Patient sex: M
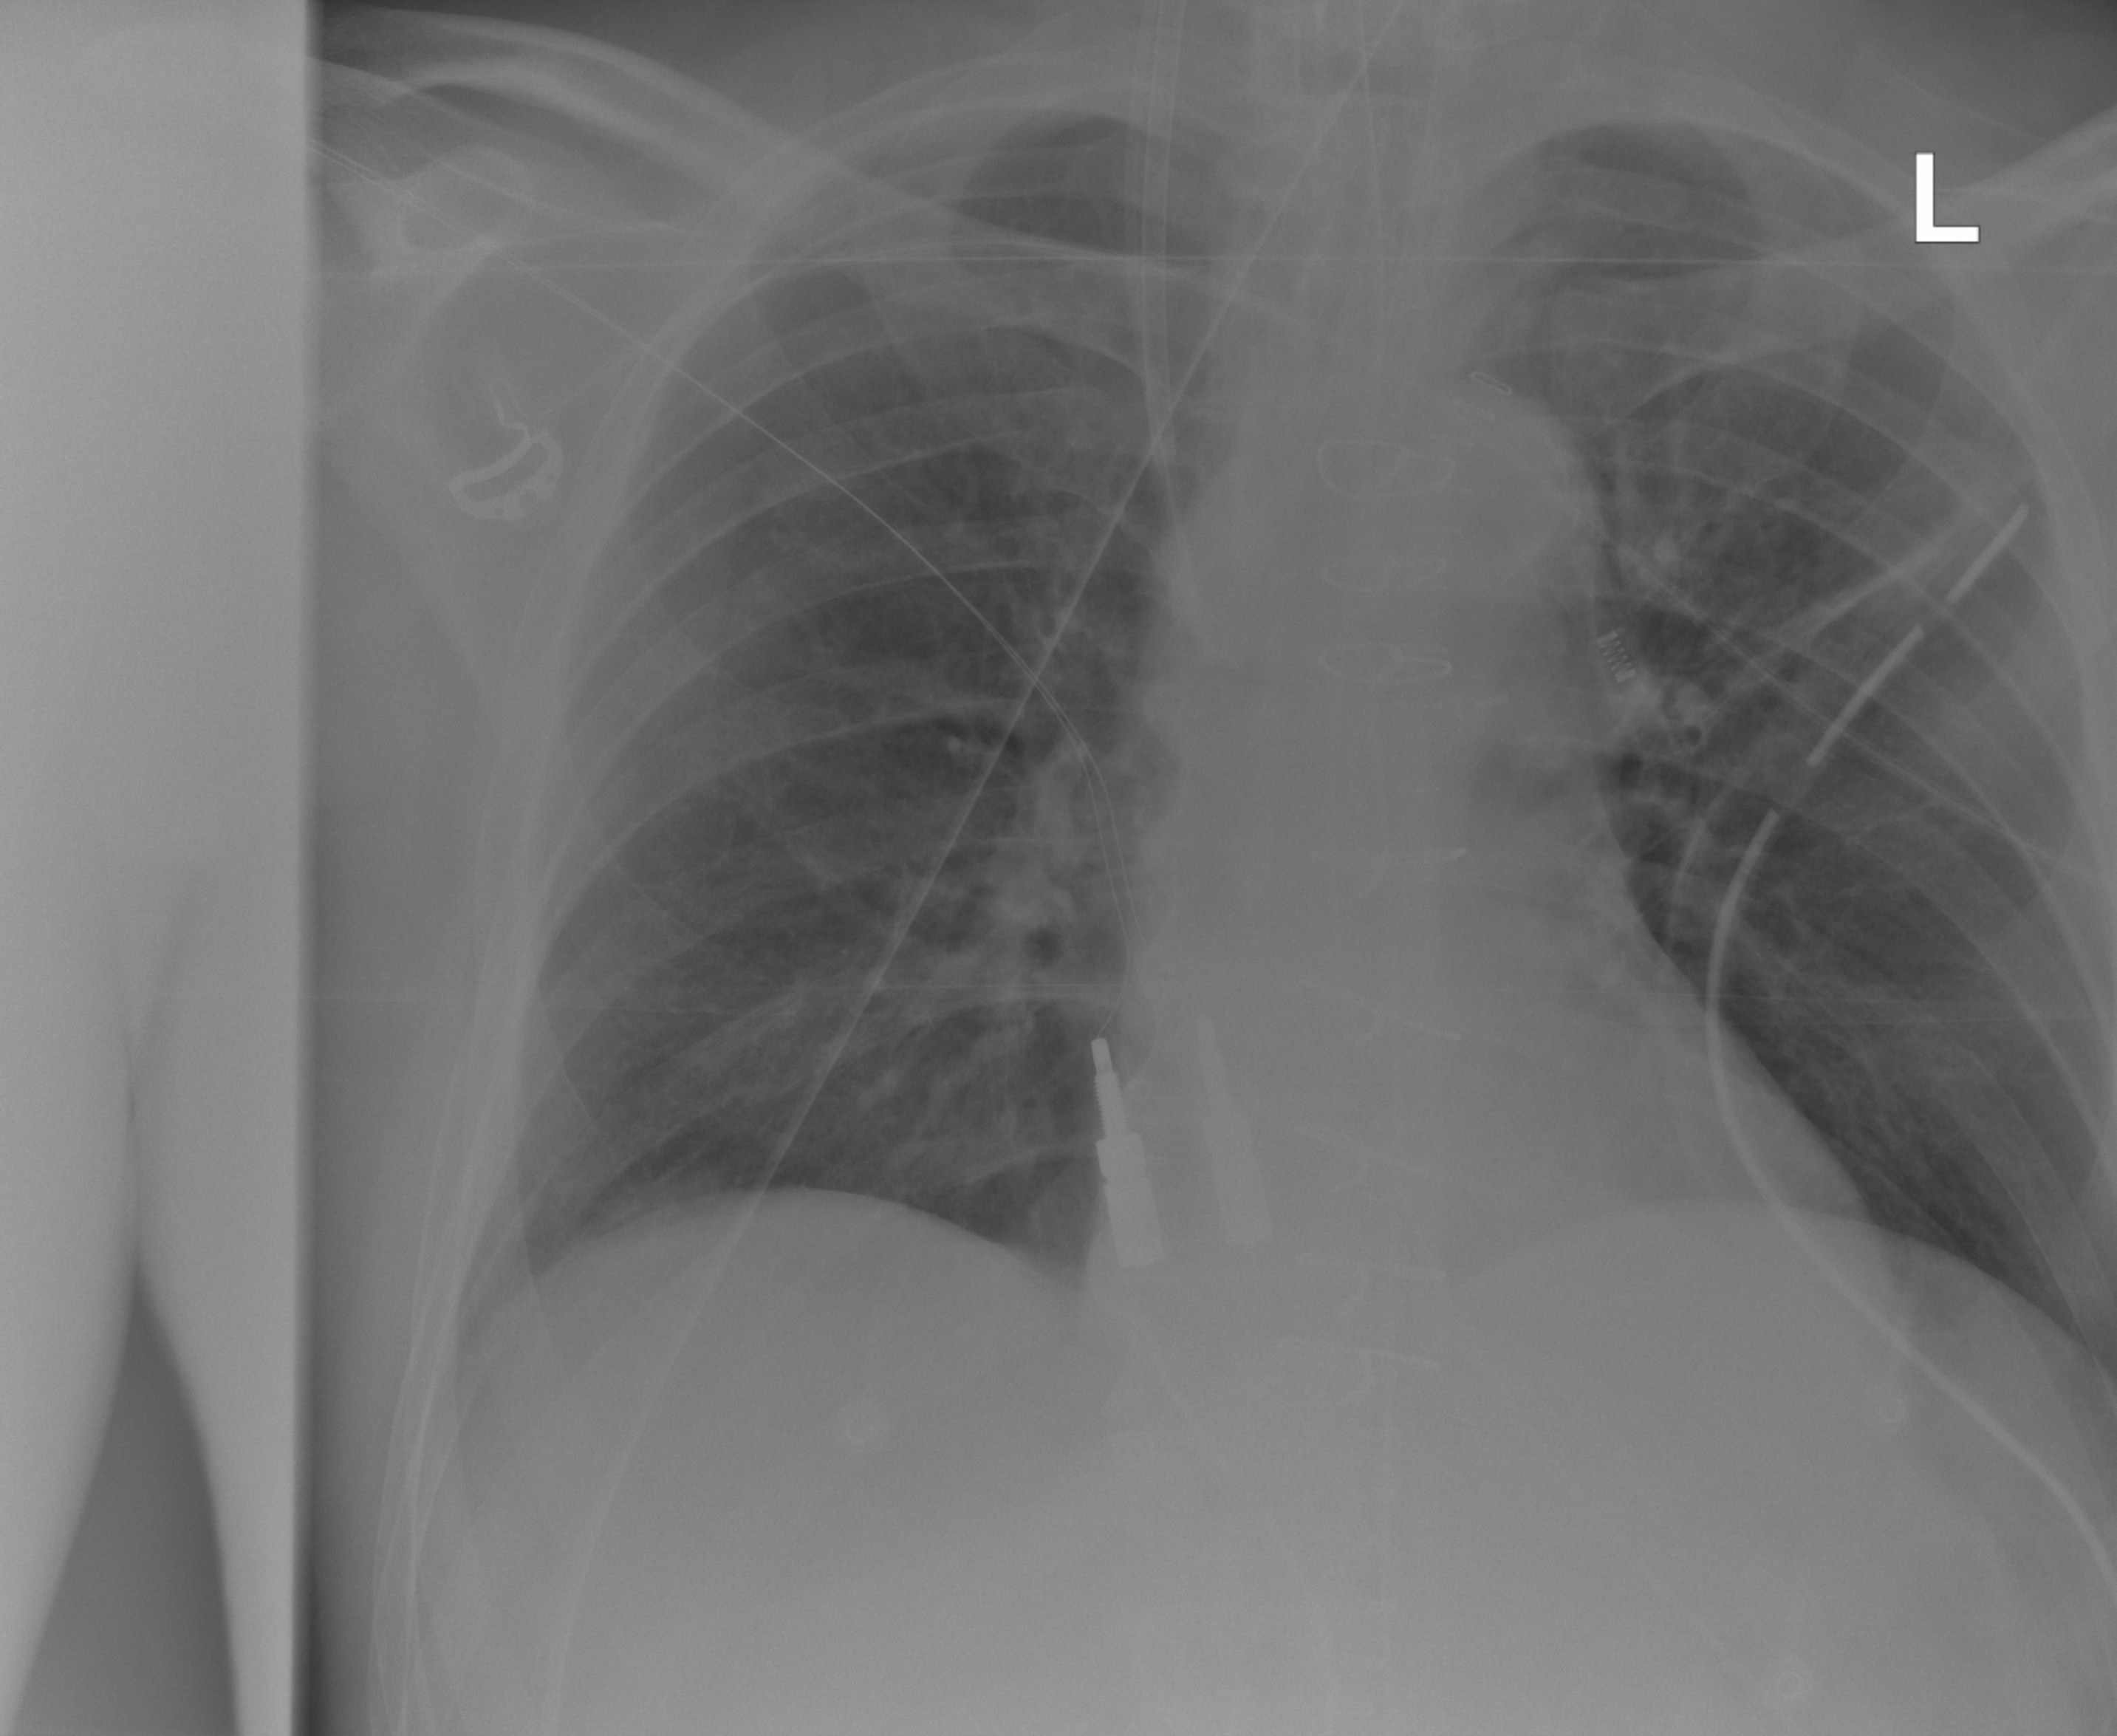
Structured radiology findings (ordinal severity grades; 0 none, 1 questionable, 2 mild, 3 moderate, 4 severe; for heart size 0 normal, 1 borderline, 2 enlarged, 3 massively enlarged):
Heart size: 0
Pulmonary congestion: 0
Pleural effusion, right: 0
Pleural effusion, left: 0
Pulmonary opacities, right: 0
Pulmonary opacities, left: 0
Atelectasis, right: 0
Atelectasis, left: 2